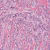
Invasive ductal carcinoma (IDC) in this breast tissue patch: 1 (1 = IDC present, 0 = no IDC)